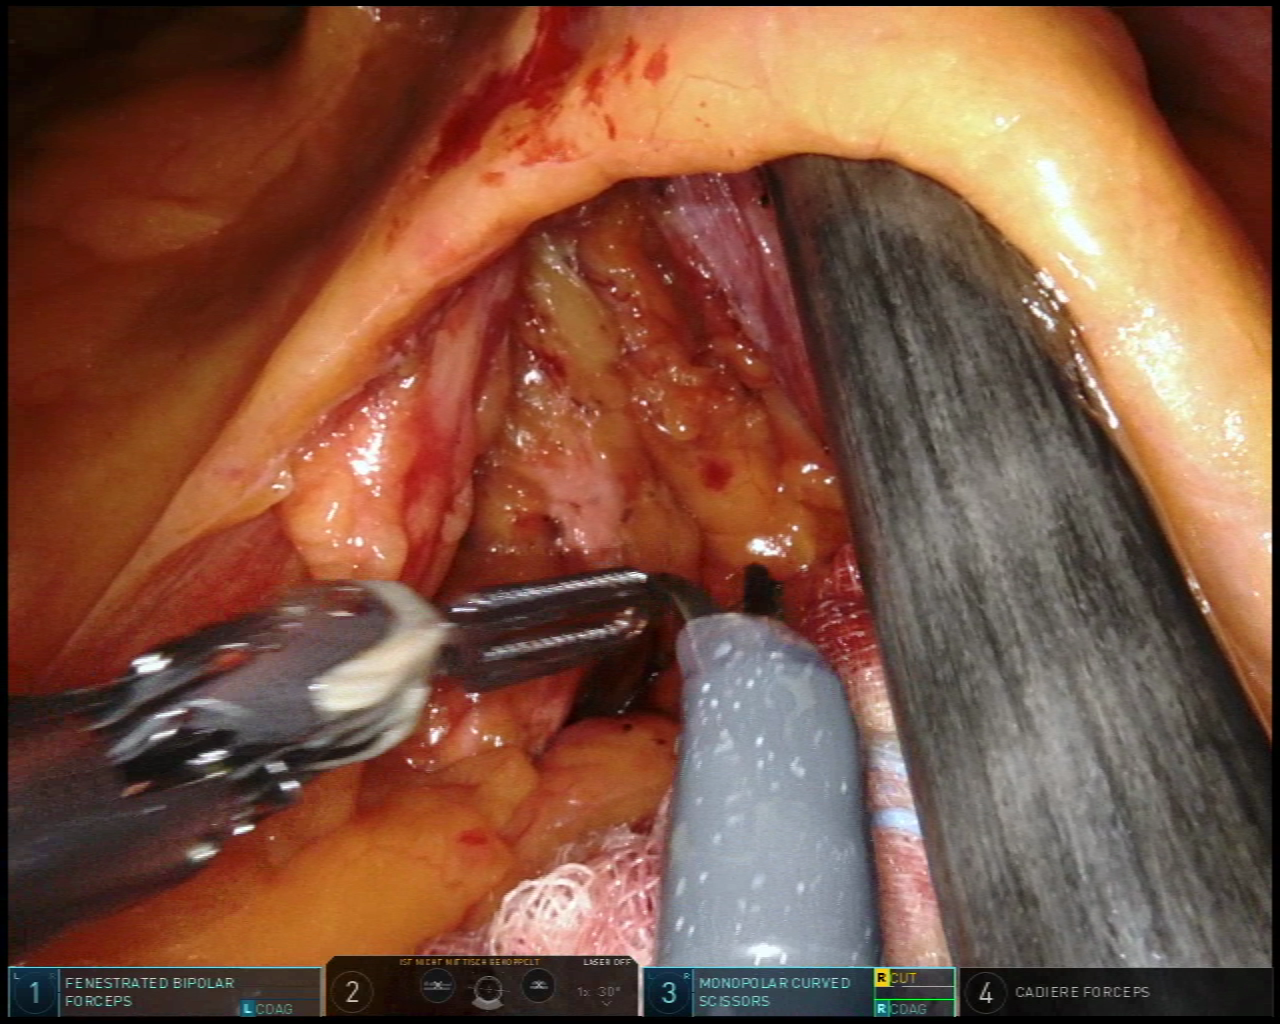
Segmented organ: pancreas
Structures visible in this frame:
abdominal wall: yes
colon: no
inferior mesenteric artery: no
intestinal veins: no
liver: no
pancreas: yes
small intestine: no
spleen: no
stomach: no
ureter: no
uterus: no
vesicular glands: no